Question: I'm using with and using both . I configured my domain objects using annotations for cache operations. But cache doesn't store anything on the disk.
'''
<?xml version="1.0" encoding="UTF-8"?>
<ehcache xmlns:xsi="http://www.w3.org/2001/XMLSchema-instance"
xsi:noNamespaceSchemaLocation="http://ehcache.org/ehcache.xsd">
<!--
<diskStore path="java.io.tmpdir"/>
-->
<diskStore path="java.io.tmpdir/ehcache"/>
<defaultCache
maxElementsInMemory="10000"
eternal="false"
timeToIdleSeconds="300"
timeToLiveSeconds="120"
overflowToDisk="true"
maxElementsOnDisk="<PHONE>"
diskPersistent="true"
diskExpiryThreadIntervalSeconds="120"
memoryStoreEvictionPolicy="LRU"
/>
</ehcache>
'''
'''
<prop key="hibernate.cache.region.factory_class">org.hibernate.cache.ehcache.EhCacheRegionFactory</prop>
<prop key="hibernate.cache.provider_configuration_file_resource_path">ehcache.xml</prop>
<prop key="hibernate.cache.use_query_cache">true</prop>
<prop key="hibernate.cache.use_second_level_cache">true</prop>
'''
'''
@Cache(usage = CacheConcurrencyStrategy.READ_WRITE)
'''
in the /tmp folder:**

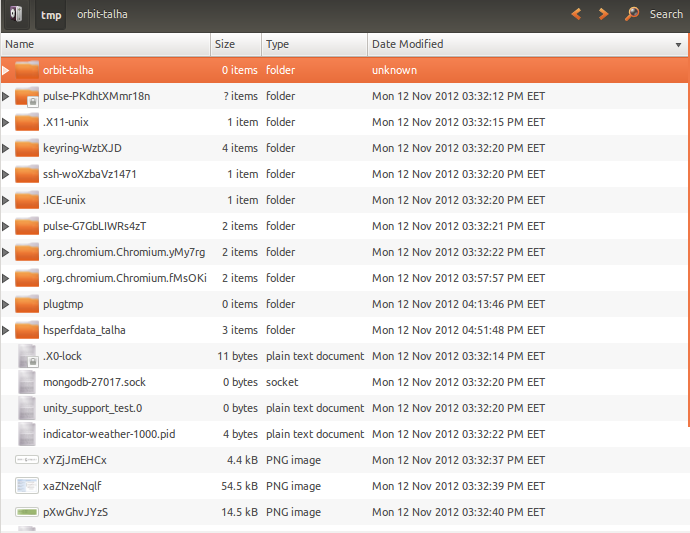
Answer: EhCache will store objects on to disk only when it has saved 'maxElementsInMemory' number of objects in the memory itself. Are you sure that this much number of objects are really getting cached because only after this point, EhCache will start storing objects on the disk.